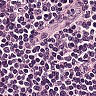
Metastatic tissue present: no